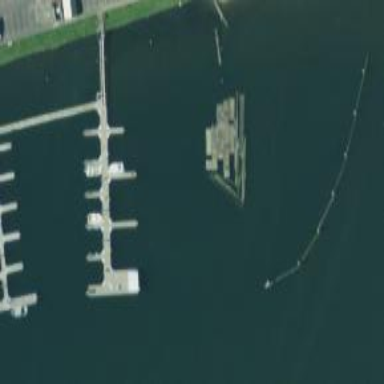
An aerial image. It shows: Man-made pier.